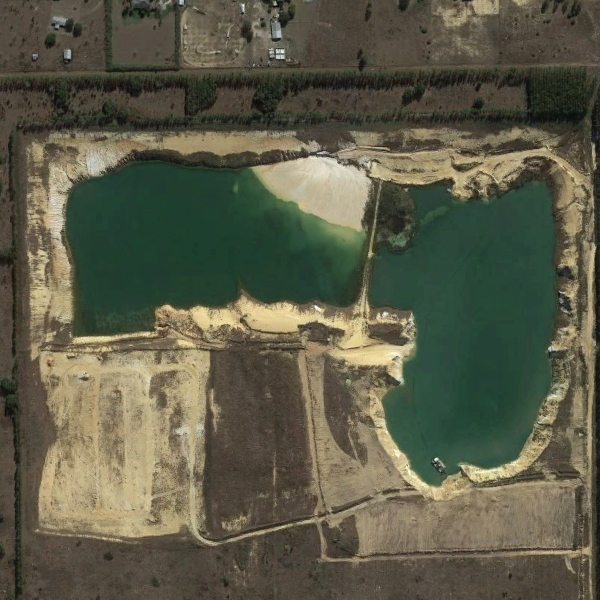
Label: Pond